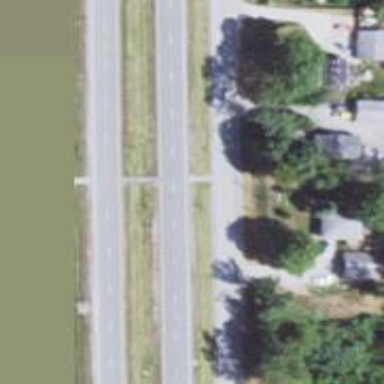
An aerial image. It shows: Uncontrolled road crossing.